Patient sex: F
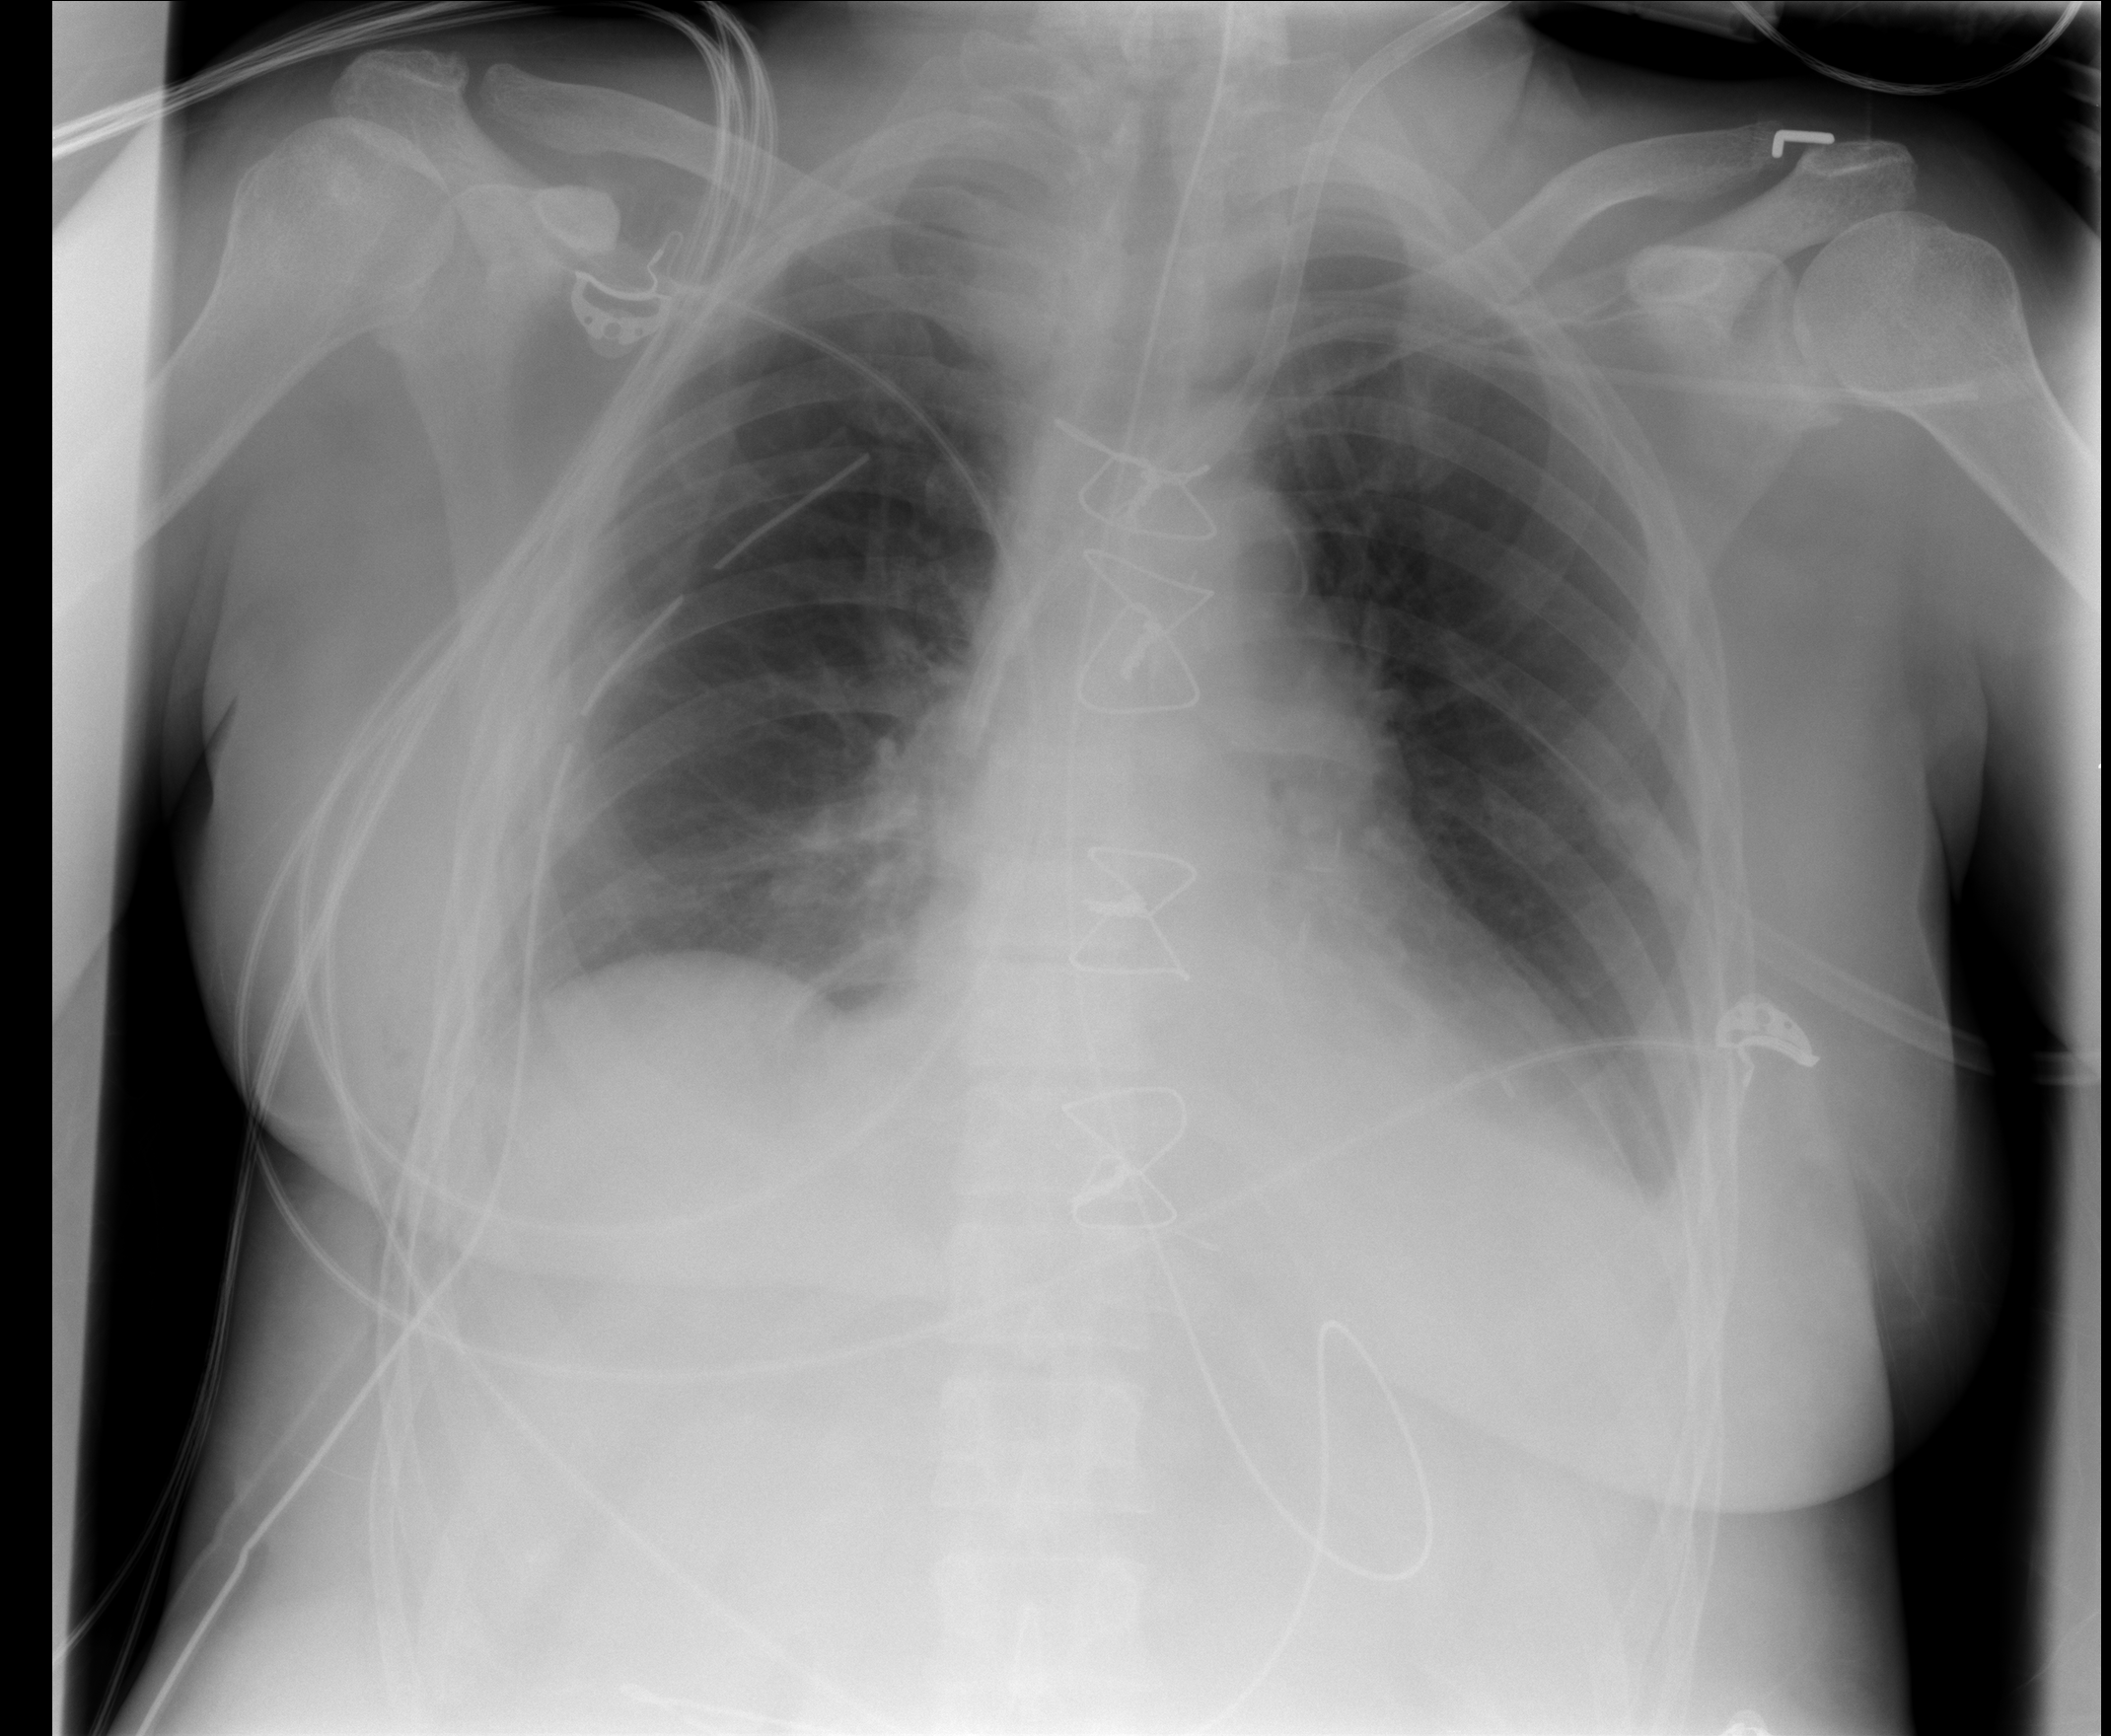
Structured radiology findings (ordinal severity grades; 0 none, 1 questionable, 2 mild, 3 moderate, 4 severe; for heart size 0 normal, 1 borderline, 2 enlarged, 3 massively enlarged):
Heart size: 1
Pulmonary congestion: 0
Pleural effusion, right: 1
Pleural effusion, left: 2
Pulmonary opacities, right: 1
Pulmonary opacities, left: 0
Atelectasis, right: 2
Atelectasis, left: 2